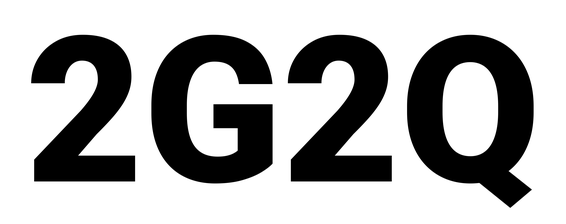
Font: Roboto_Black